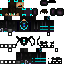
A female skeleton skin with dark skin, wearing brown helmet dressed in a black armor chest and black pants, featuring a closed mouth.